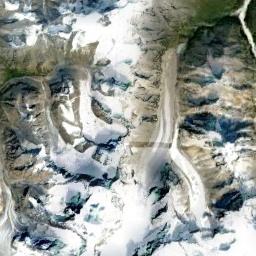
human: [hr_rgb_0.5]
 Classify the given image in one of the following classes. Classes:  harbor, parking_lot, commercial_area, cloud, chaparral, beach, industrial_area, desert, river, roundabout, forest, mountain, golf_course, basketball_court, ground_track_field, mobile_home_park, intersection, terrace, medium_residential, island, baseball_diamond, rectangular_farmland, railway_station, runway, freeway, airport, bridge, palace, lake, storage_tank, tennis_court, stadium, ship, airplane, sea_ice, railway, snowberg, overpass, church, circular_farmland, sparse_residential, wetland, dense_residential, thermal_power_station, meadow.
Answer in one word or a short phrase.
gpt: snowberg